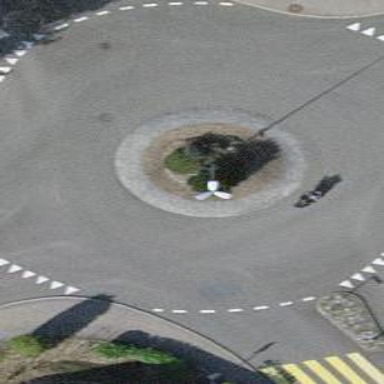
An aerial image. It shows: Residential road with roundabout.